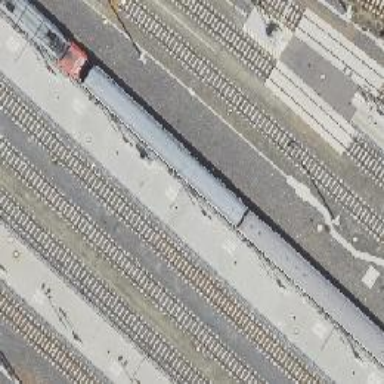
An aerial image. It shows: Abandoned railway yard is depicted.